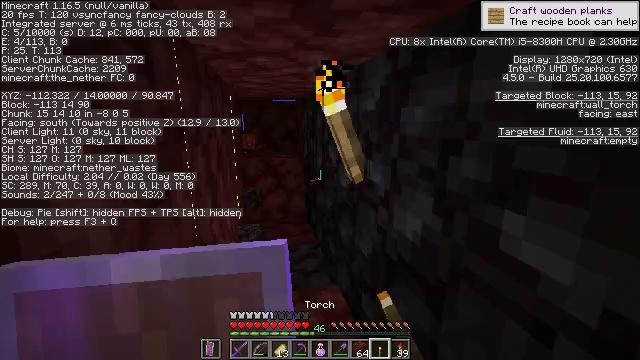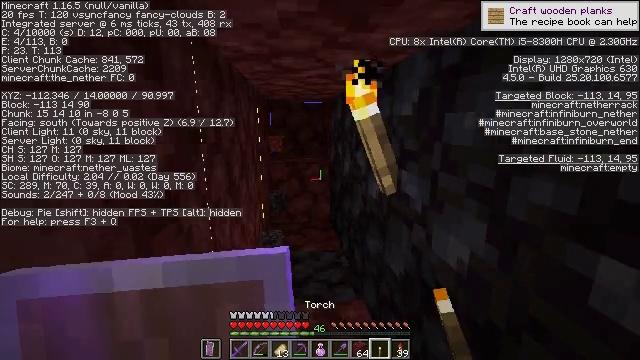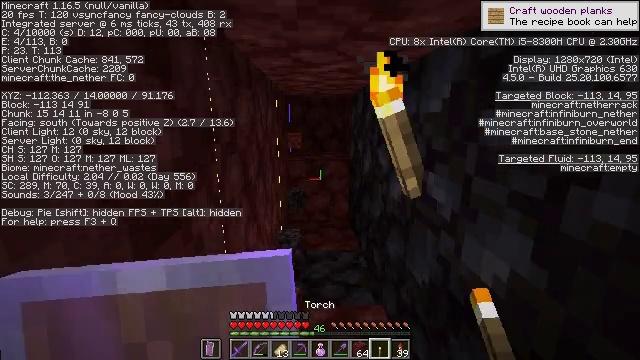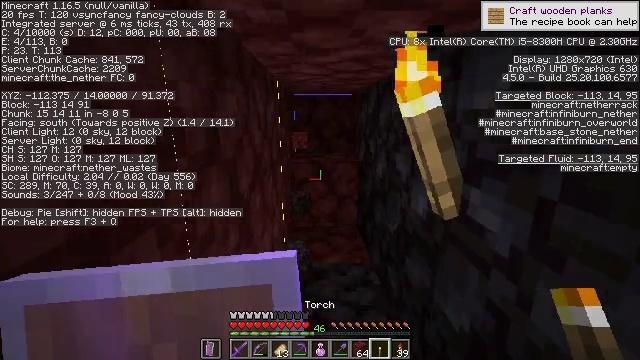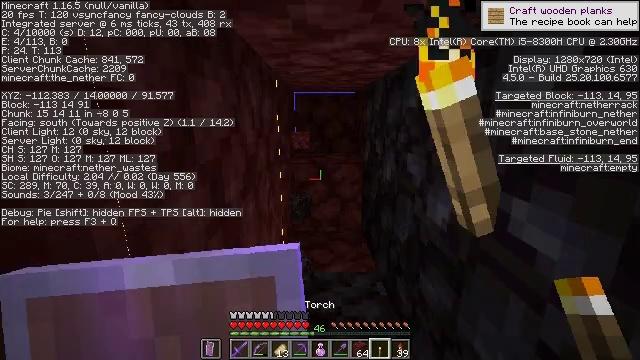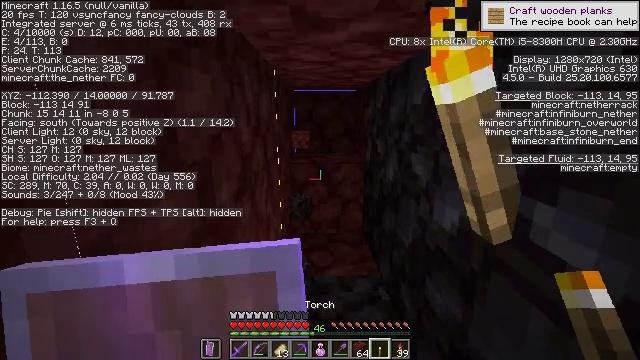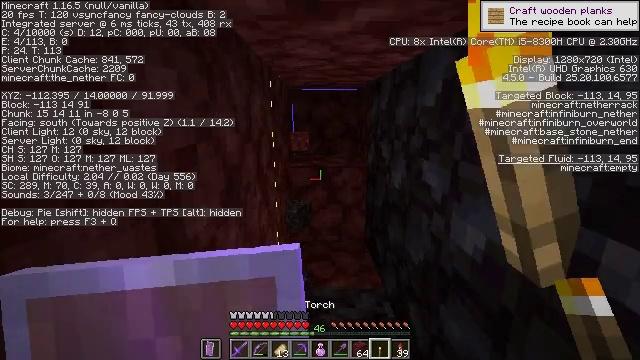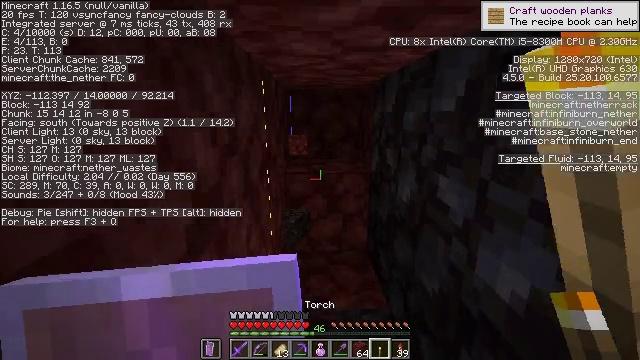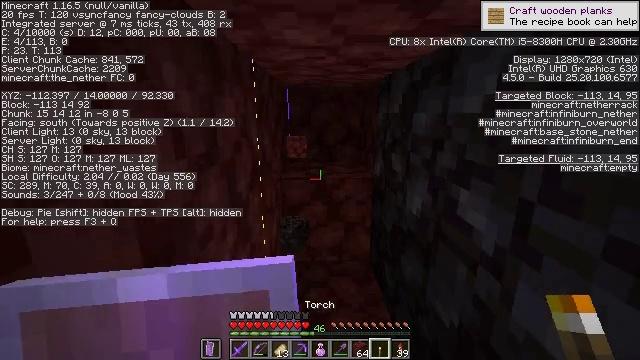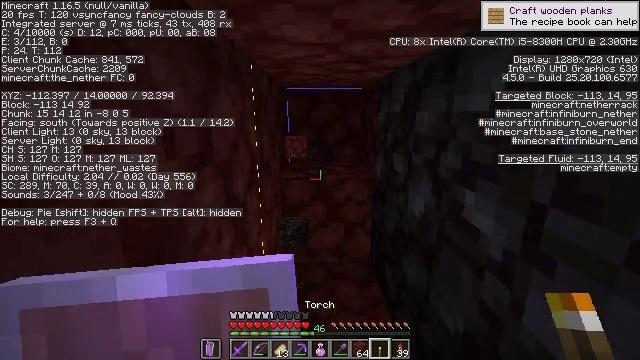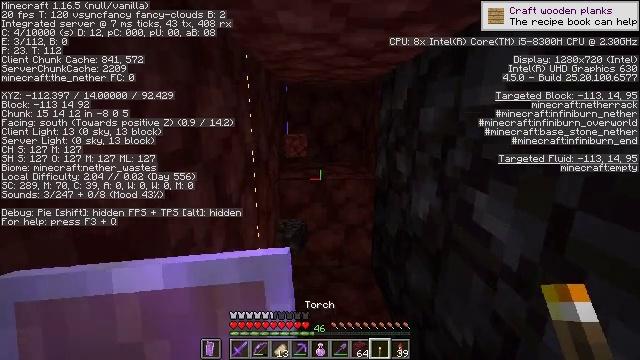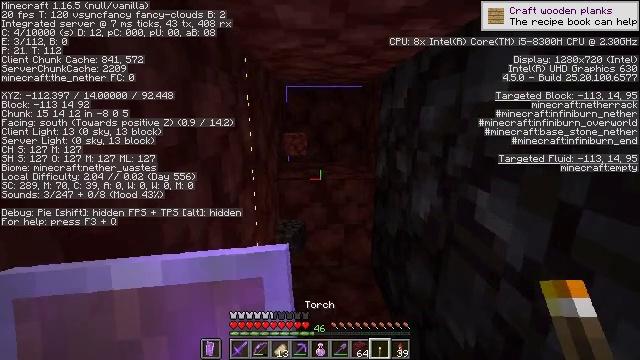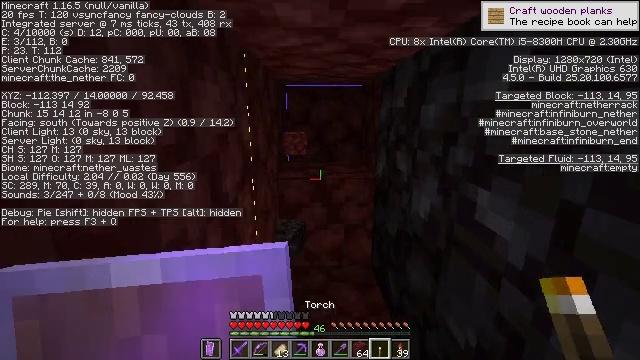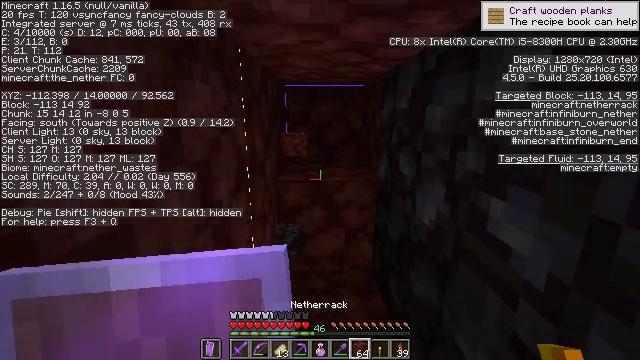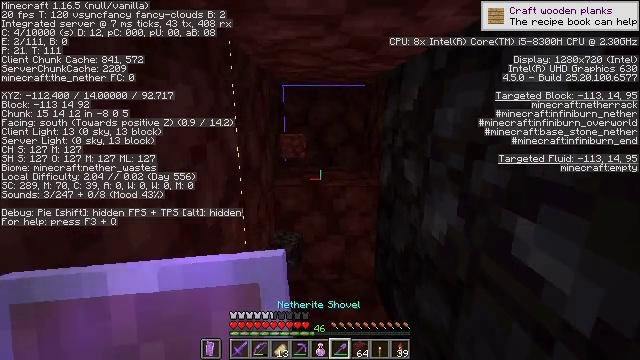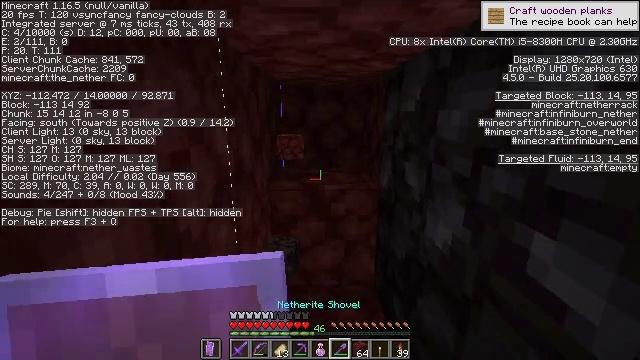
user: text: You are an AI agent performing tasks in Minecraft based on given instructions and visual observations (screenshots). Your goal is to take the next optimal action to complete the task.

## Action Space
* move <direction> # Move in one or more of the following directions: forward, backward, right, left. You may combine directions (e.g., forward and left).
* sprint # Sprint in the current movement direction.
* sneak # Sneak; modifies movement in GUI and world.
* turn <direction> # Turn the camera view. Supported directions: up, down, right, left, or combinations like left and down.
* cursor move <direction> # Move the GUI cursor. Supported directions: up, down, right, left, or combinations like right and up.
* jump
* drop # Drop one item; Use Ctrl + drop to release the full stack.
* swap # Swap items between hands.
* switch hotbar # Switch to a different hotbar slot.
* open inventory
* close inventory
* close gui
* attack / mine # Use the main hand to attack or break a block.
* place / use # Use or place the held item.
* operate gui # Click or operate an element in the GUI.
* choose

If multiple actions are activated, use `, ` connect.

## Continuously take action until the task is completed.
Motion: motion action
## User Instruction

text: Take down the wall torch for reuse.
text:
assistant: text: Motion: move forward, turn left
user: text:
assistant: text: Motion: move forward, turn left
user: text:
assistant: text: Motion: move forward, turn left
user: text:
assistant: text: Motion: move forward
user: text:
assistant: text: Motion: move forward
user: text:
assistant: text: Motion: move forward
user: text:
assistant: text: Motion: move forward
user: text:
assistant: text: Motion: no_op
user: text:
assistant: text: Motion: no_op
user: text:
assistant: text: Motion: no_op
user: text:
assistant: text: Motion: no_op
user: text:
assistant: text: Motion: no_op
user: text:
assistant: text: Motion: move forward
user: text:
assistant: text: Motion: move forward
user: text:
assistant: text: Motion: move forward and move right
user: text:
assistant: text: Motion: move forward and move right
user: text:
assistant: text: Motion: move forward
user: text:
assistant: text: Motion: no_op
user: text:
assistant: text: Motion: no_op
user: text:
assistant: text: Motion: no_op
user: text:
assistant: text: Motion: no_op
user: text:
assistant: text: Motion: no_op
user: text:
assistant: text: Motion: no_op
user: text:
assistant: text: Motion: no_op
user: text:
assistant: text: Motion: turn left
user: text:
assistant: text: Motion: turn left
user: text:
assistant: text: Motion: no_op
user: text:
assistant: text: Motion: no_op
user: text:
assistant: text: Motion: no_op
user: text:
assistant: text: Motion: no_op